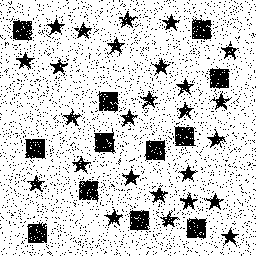
Squares: 12
Triangles: 0
Stars: 26
Total shapes: 38